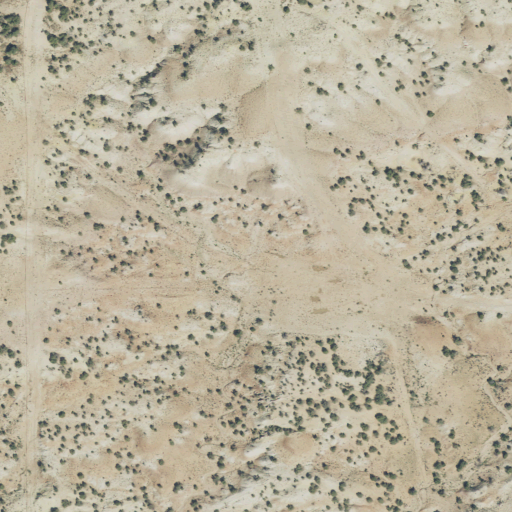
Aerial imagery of bench in Utah named Deadman Bench containing grassland, shrub, and open development